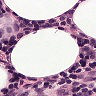
Metastatic tissue present: no